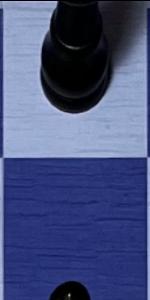
Label: Empty